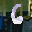
Label: 6